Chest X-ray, AP view. Patient: 46 years old, sex M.
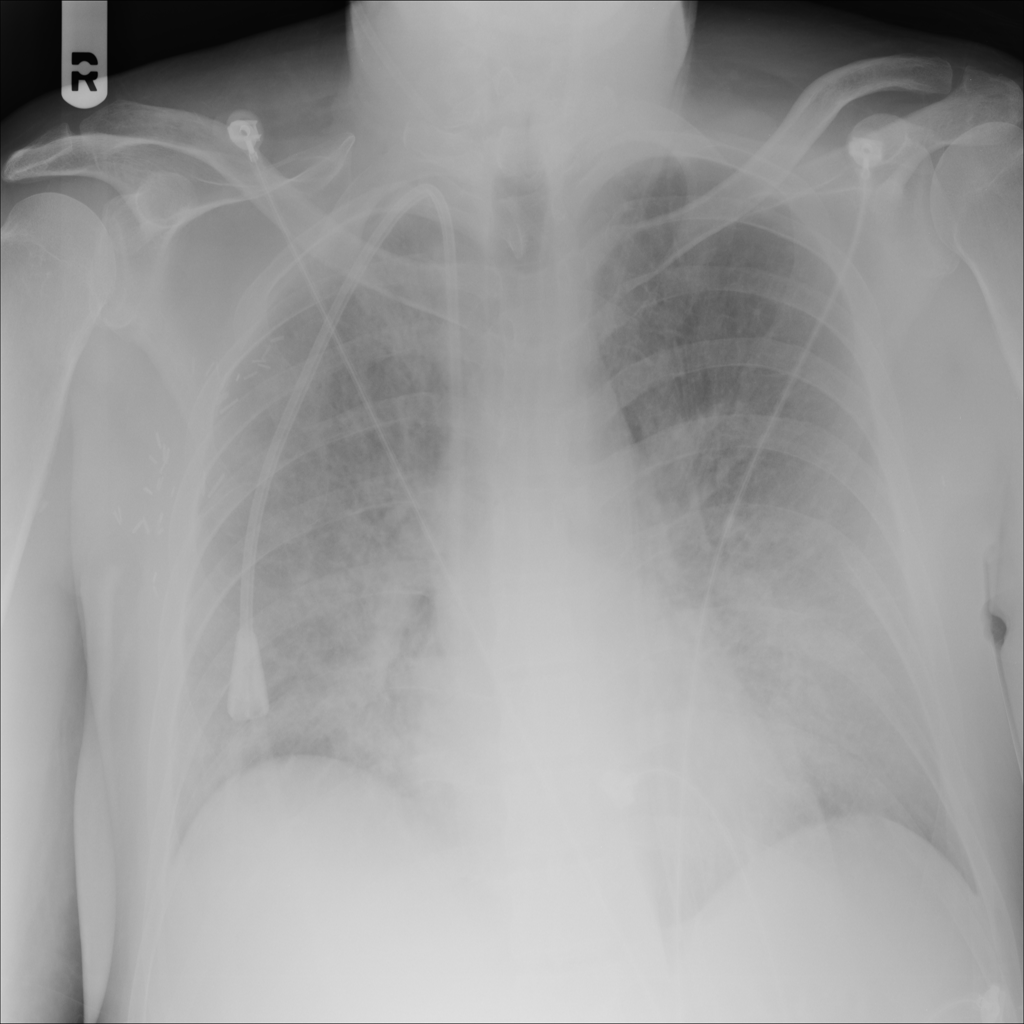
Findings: Edema